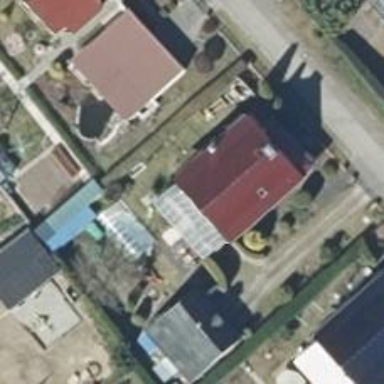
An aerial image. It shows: House with flat maroon roof.